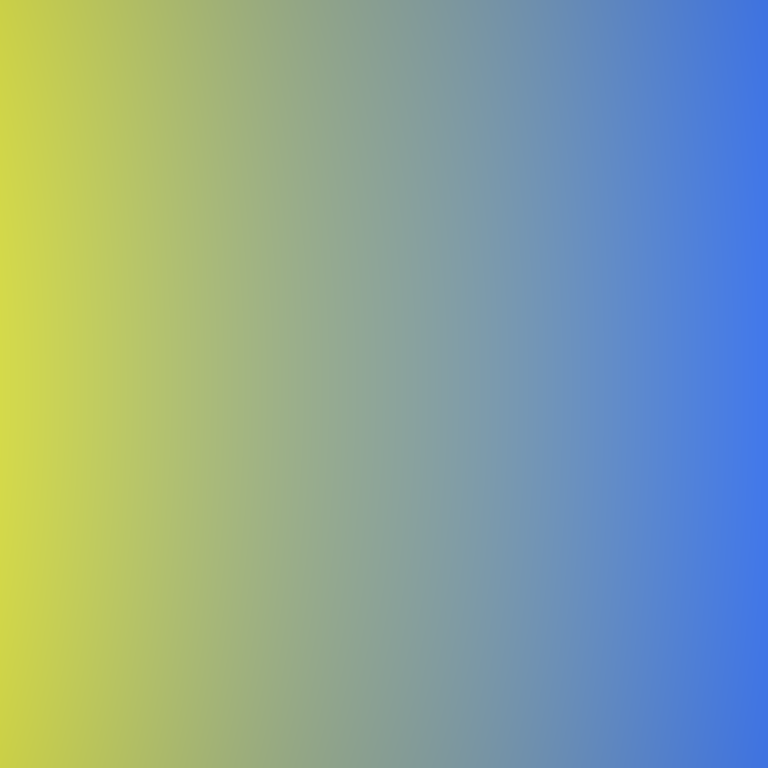
Abstract light effect, smooth gradient from yellow to blue, calm atmosphere, soft blend, no room, no furniture, no objects.